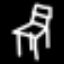
Label: chair